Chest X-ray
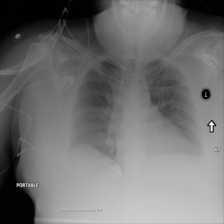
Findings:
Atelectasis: negative
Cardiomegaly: negative
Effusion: negative
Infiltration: negative
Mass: negative
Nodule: negative
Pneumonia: negative
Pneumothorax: negative
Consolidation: negative
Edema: negative
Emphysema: negative
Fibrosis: negative
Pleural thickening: negative
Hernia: negative